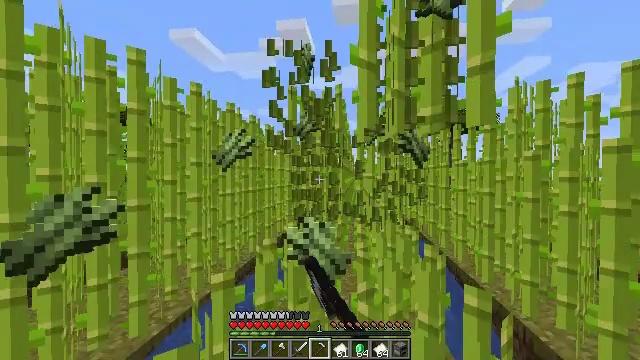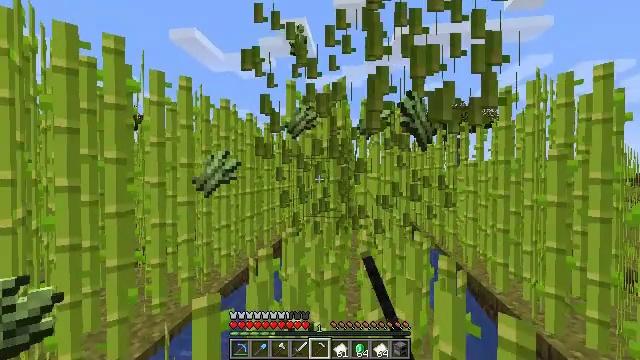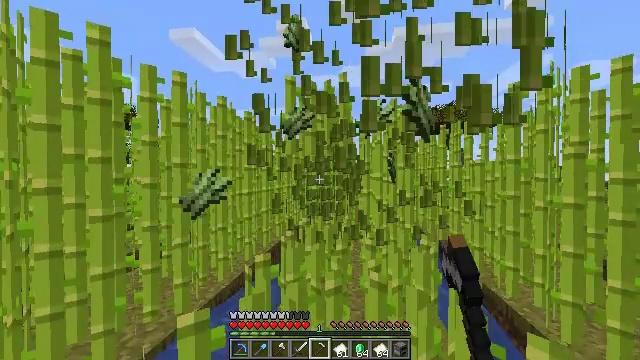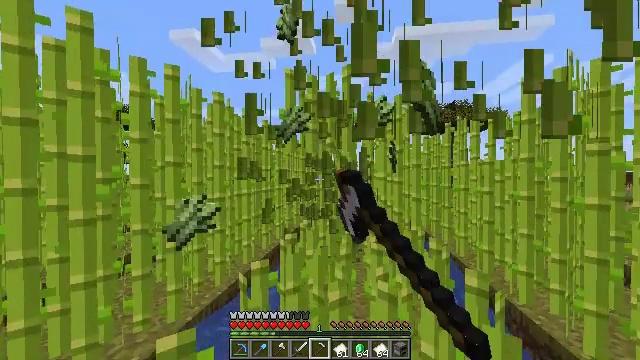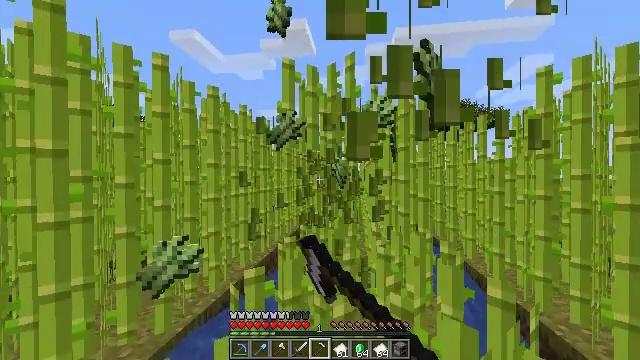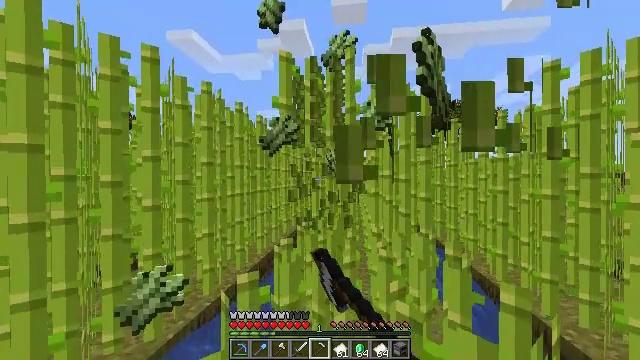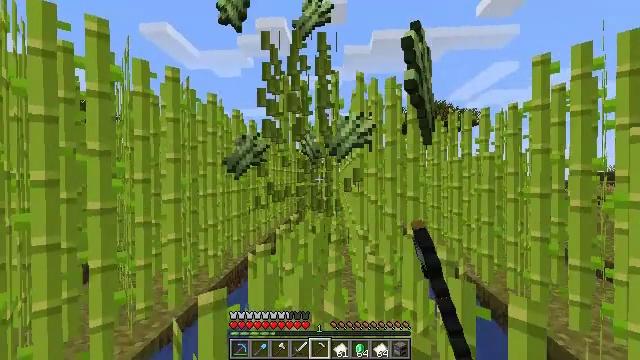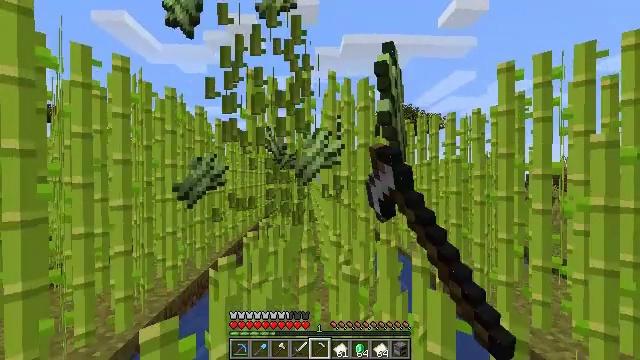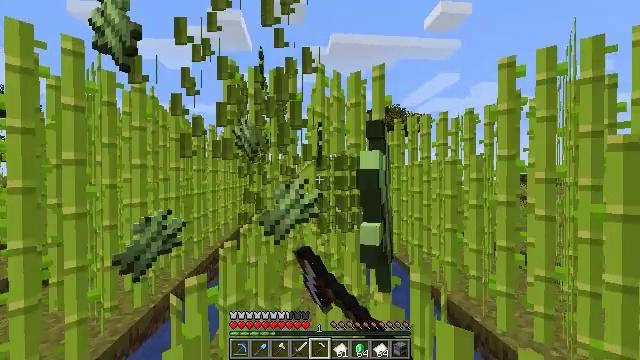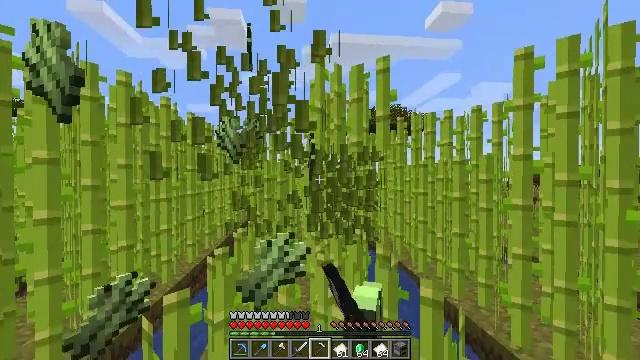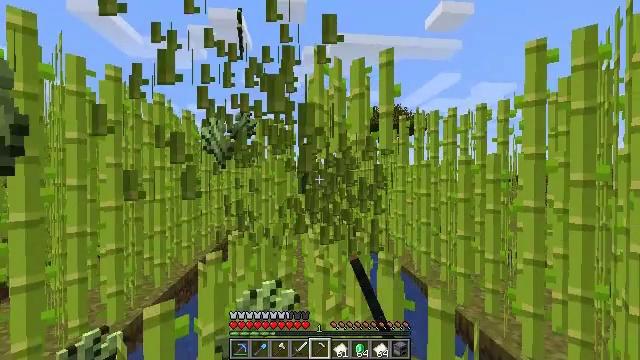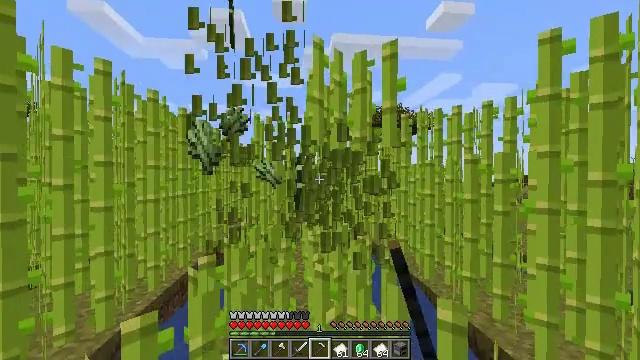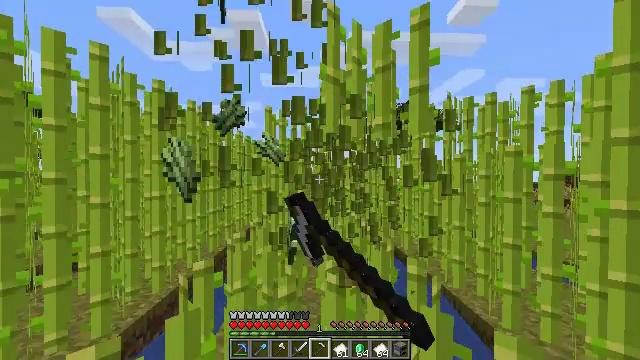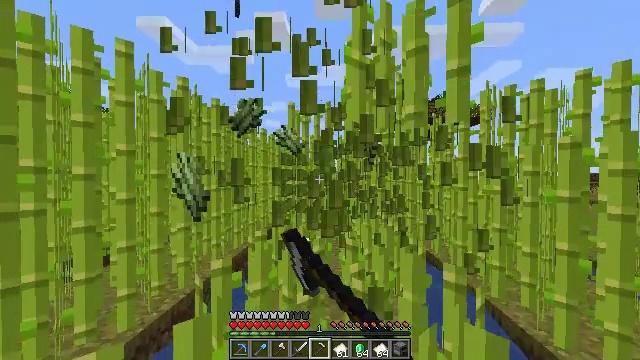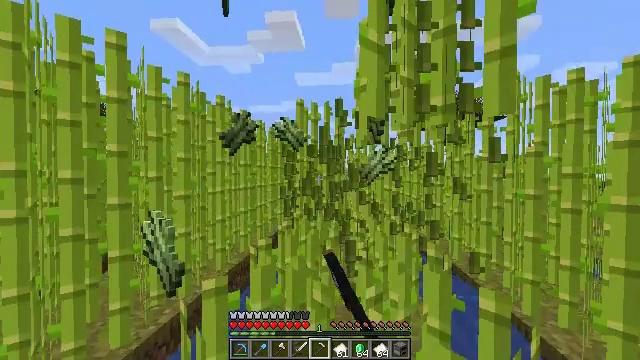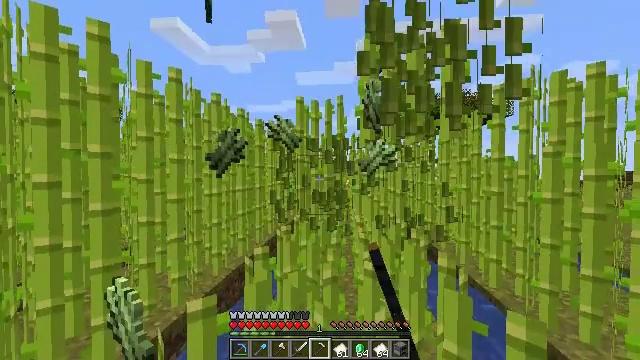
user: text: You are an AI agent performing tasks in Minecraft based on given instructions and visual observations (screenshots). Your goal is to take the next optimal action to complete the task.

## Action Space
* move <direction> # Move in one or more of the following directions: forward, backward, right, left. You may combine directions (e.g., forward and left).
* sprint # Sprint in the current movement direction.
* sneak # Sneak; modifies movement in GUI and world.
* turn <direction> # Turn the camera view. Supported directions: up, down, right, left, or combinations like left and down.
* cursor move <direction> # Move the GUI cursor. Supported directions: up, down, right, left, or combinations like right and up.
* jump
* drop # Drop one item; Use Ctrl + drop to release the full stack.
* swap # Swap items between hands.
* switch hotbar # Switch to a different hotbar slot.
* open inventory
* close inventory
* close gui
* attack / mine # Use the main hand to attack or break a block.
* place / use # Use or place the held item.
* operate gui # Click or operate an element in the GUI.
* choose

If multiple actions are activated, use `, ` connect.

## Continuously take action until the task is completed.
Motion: motion action
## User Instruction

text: Cut down the sugar cane stalks.
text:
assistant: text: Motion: move forward, attack / mine
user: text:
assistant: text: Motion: move forward, attack / mine
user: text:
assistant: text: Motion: move forward, attack / mine
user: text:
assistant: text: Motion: move forward, attack / mine
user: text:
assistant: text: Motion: move forward, attack / mine
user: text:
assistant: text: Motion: move forward, turn right, attack / mine
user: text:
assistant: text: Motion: move forward, turn right, attack / mine
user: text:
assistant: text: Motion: move forward, turn right, attack / mine
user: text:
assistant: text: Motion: move forward, attack / mine
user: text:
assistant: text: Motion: move forward, attack / mine
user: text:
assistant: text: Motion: move forward, attack / mine
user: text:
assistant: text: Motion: move forward, turn left, attack / mine
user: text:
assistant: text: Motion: move forward, turn left, attack / mine
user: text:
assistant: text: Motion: move forward, turn left, attack / mine
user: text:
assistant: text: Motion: move forward, attack / mine
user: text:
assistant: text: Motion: move forward, attack / mine
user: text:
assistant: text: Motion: move forward, attack / mine
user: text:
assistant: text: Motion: move forward, turn right, attack / mine
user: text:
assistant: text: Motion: move forward, turn right, attack / mine
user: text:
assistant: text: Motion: move forward, turn right, attack / mine
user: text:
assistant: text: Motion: move forward, attack / mine
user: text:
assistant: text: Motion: move forward, attack / mine
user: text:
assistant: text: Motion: move forward, attack / mine
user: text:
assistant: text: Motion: move forward, turn left, attack / mine
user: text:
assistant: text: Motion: move forward, turn left, attack / mine
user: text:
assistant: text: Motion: move forward, turn left, attack / mine
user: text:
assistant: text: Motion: move forward, attack / mine
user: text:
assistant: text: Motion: move forward, attack / mine
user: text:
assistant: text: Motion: move forward, turn right, attack / mine
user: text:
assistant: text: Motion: move forward, turn right, attack / mine